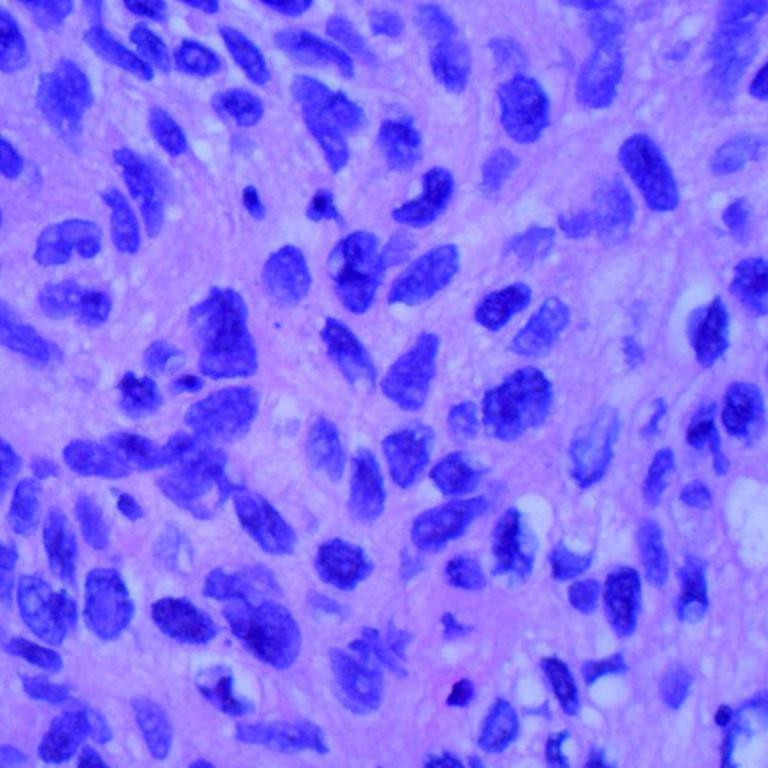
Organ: lung
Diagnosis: squamous carcinomas